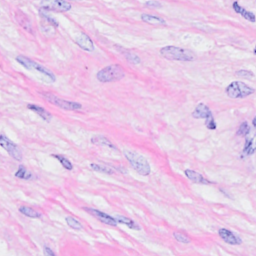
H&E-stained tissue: Breast